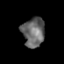
Tissue: prostate
Cell type: T cells
Senescence score: 0.3302
Nuclear area (px): 639
Mean DAPI intensity: 103.693